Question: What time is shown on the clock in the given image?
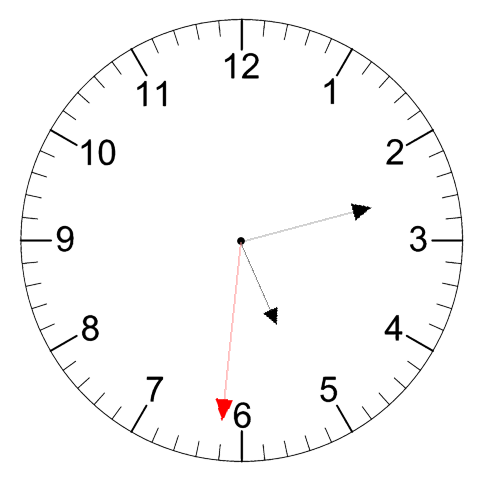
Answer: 05:12:31